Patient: sex M, age 61
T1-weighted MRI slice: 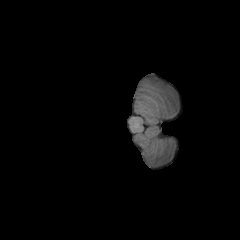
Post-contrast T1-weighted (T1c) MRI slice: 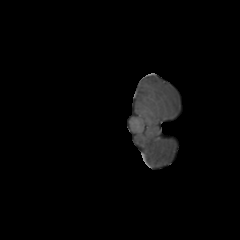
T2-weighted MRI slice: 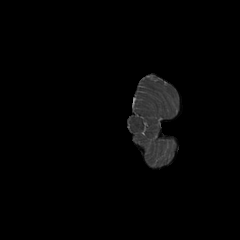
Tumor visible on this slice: no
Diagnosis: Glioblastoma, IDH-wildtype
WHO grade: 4